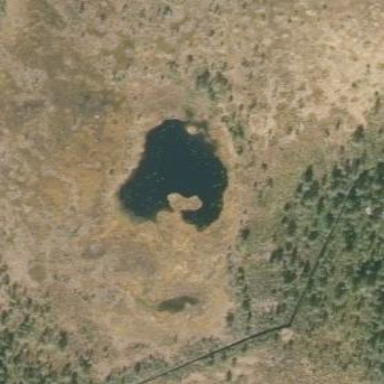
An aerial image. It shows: Serene lake.